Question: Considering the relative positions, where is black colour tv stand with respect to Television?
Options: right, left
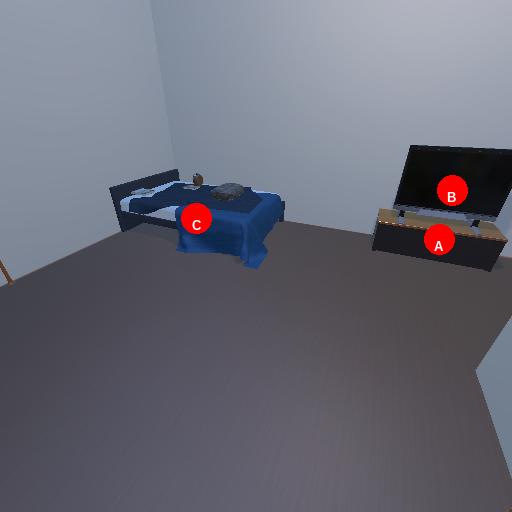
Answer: right